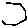
Label: hexagon